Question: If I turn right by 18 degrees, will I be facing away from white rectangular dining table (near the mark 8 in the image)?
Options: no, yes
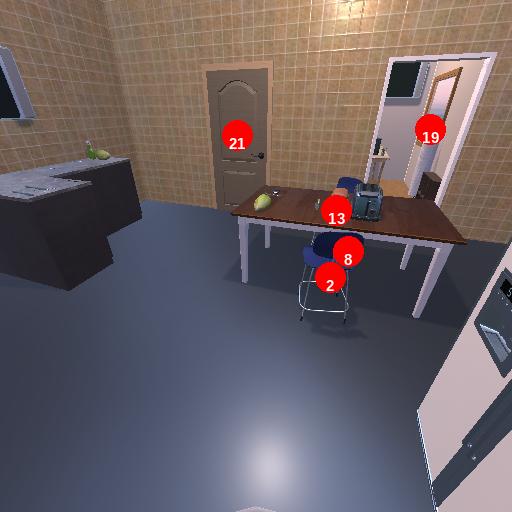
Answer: no